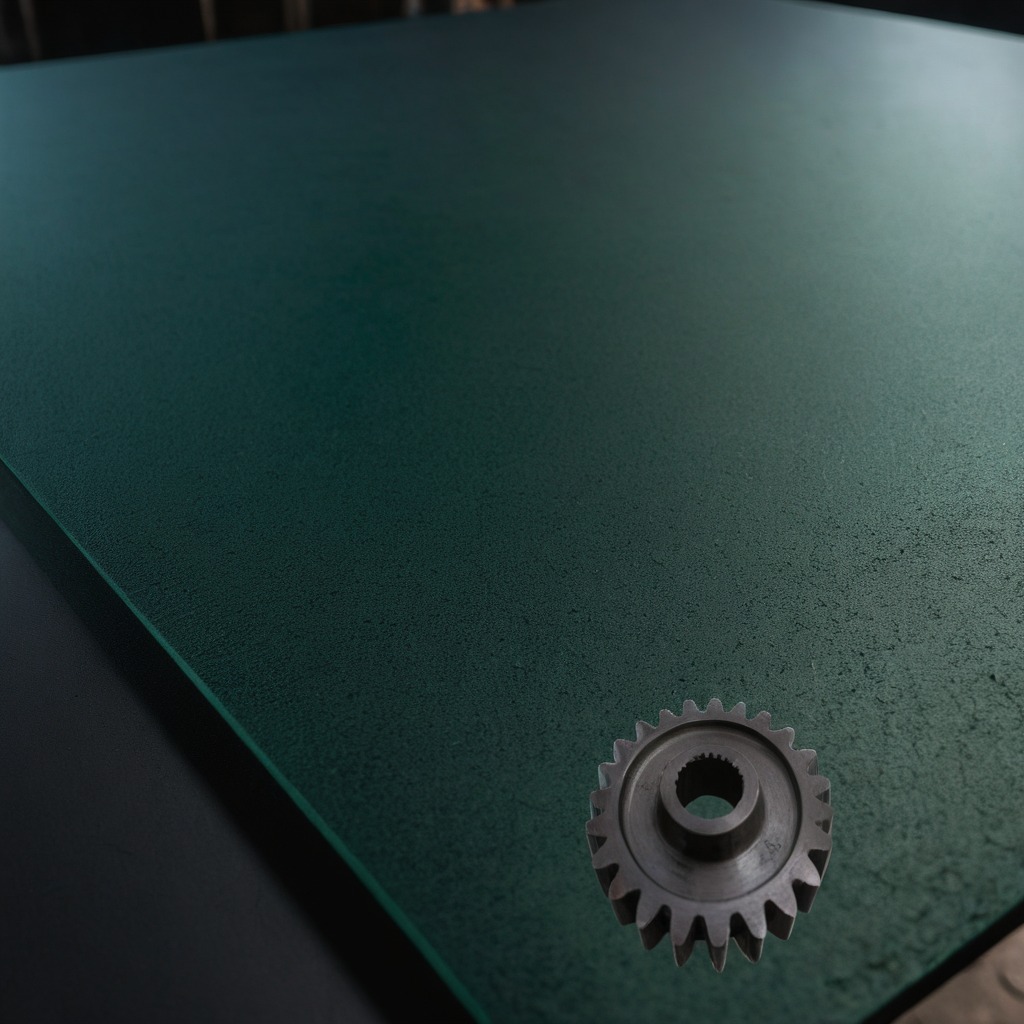
A steel gear with teeth is lying on the green rubber mat inside a workshop at night.